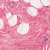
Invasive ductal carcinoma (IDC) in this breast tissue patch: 0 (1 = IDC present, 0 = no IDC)